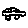
Label: car